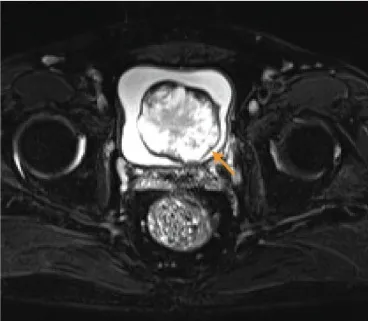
The results of preoperative examination. MRI indicated bladder tumor (6.0 cmx5.1cmx3.5cm) with mixed high SI on T2WI in transverse plane.
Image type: radiology (mri)